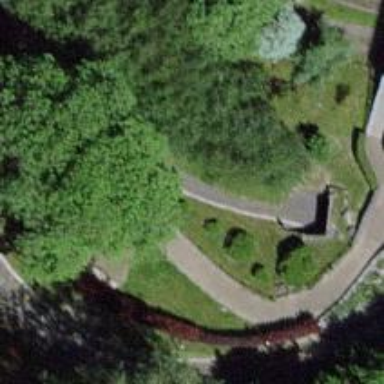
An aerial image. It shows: Miniature railway.